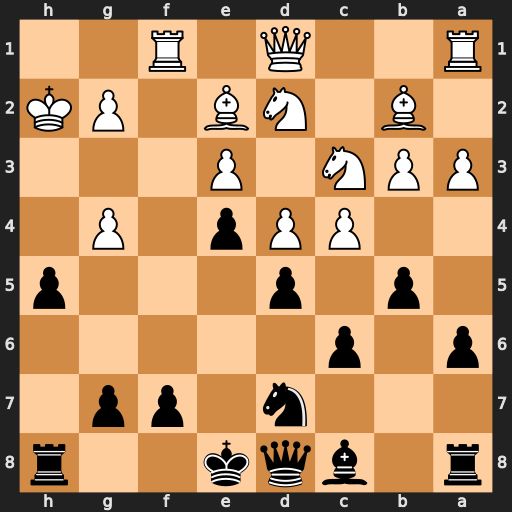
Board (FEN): r1bqk2r/3n1pp1/p1p5/1p1p3p/2PPp1P1/PPN1P3/1B1NB1PK/R2Q1R2
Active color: b
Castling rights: kq
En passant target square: -
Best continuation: hxg4+ Kg1 Rh1+ Kxh1 Qh4+ Kg1 g3 Nf3 exf3 Rxf3 Qh2+ Kf1 Qh1#